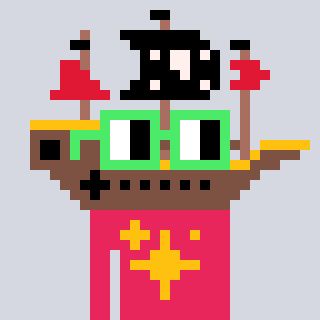
a pixel art character with square light green glasses, a pirateship-shaped head and a redpinkish-colored body on a cool background